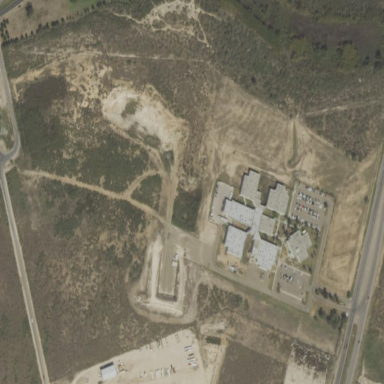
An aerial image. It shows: Police facility.